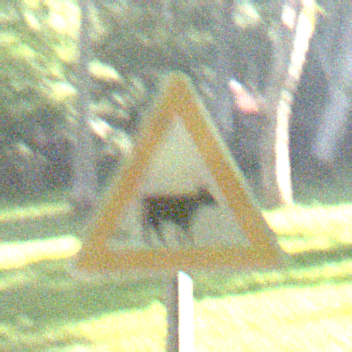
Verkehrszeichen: ViehtriebLinks
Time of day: MorningAfternoon
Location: Outdoor (Nature)
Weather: Clear
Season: NotSpecified
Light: Natural